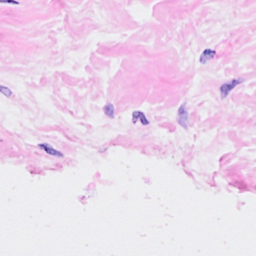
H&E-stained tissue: Breast